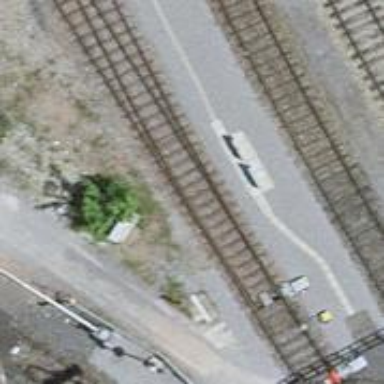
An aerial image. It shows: Railway switch.